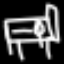
Label: bed